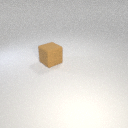
large brown rubber cube